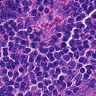
Metastatic tissue present: no